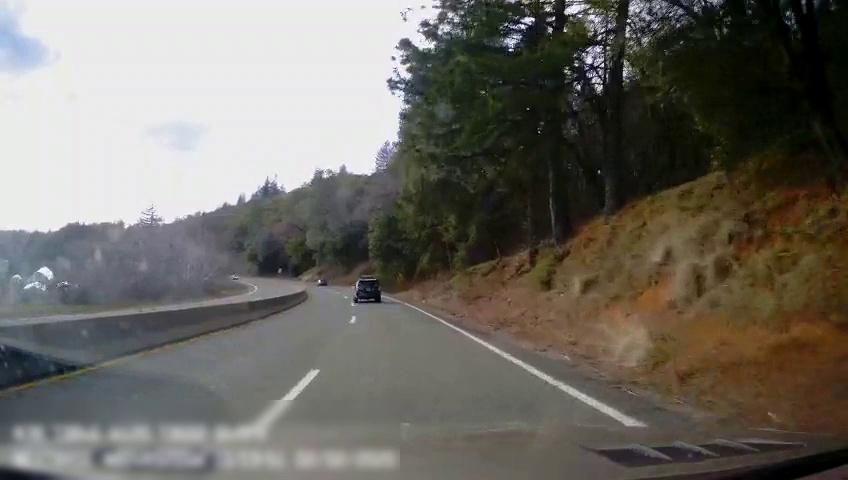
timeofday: Day
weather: Cloudy
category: Drivable Space
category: Drivable Space
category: Vehicles | SUV
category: Vehicles | Car
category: Lanes | Alternate Lane
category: Lanes | Current Lane
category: Lanes | Current Lane